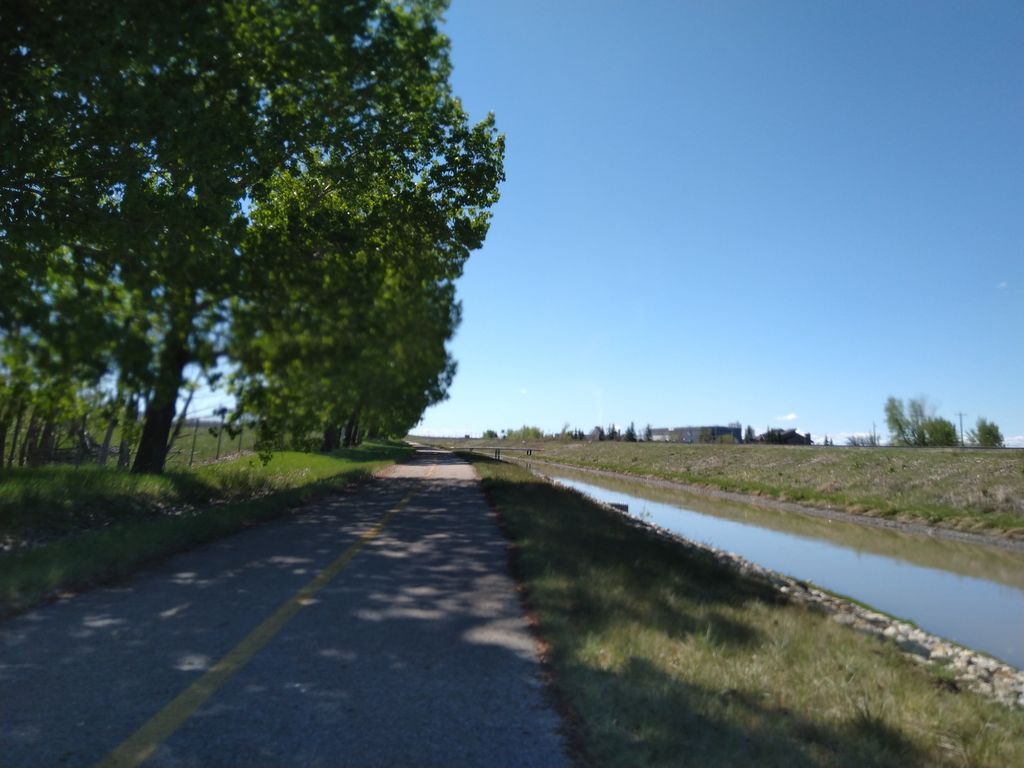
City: calgary